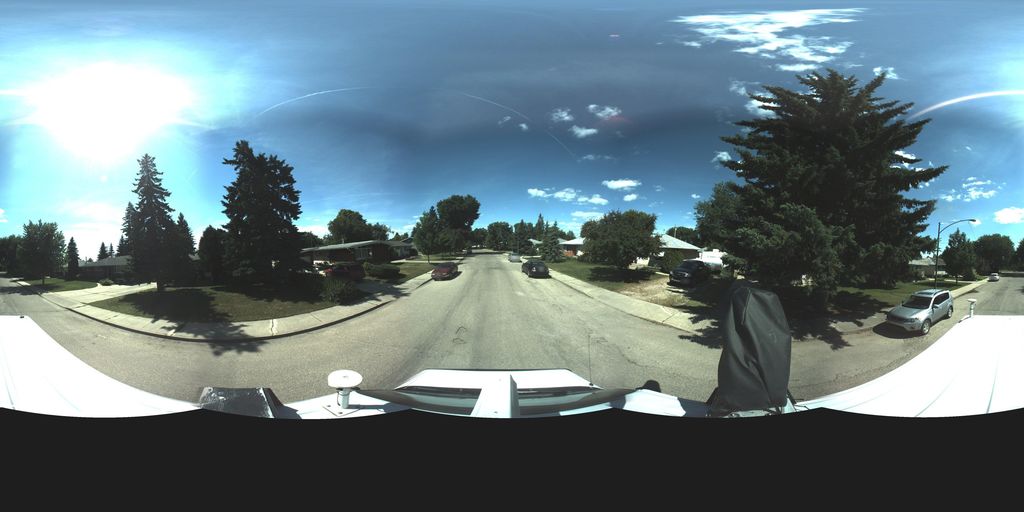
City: saskatoon